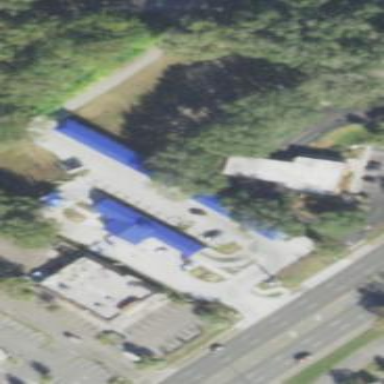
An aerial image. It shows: Building housing car wash facility.